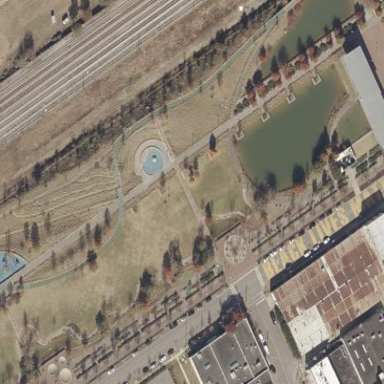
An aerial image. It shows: Park.